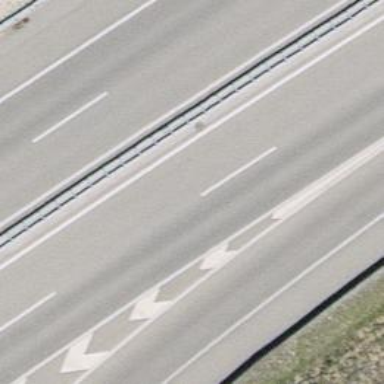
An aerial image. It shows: Asphalt motorway.